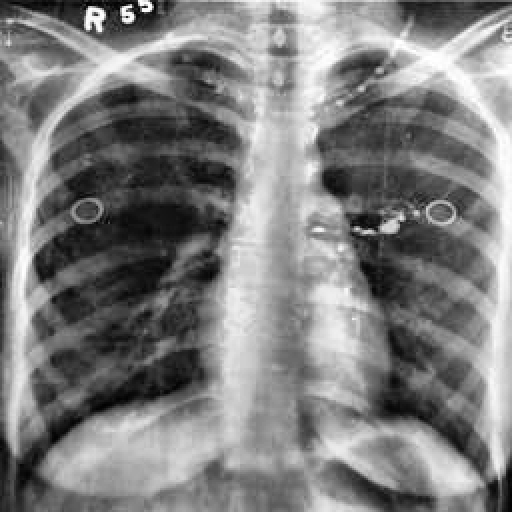
Finding: TUBERCULOSIS